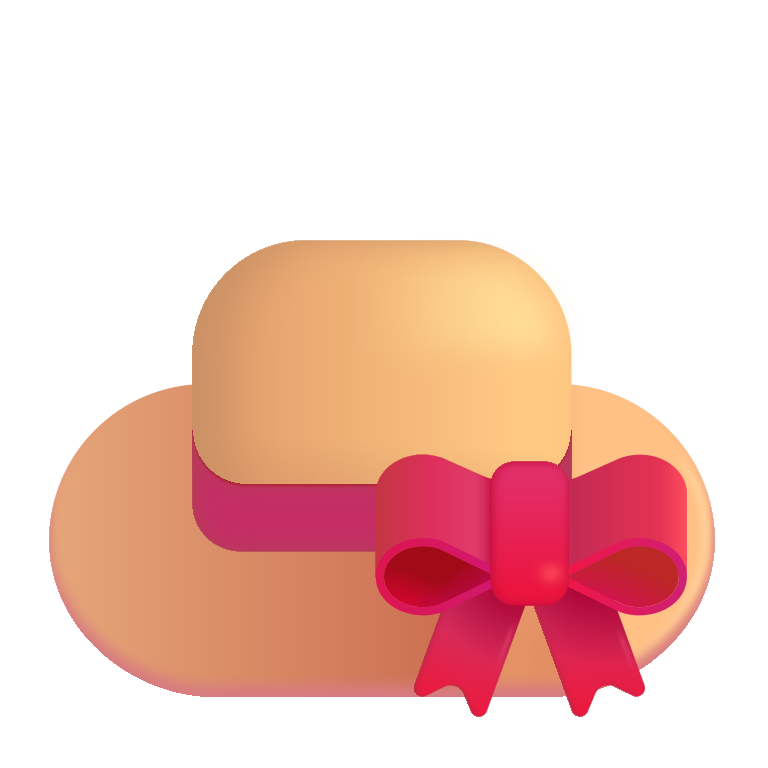
womans hat color